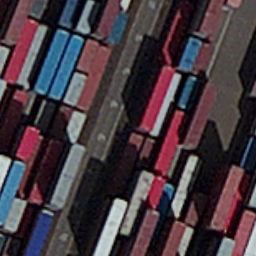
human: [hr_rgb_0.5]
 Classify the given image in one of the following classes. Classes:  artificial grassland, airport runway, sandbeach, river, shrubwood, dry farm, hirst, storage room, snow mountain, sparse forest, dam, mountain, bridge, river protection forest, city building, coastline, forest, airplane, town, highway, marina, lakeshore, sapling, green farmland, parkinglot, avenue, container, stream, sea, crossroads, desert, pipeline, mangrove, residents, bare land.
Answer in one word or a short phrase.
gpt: container